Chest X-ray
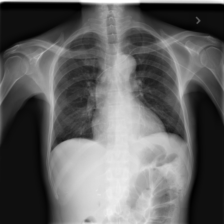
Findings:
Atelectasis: negative
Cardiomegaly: negative
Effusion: negative
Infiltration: negative
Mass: negative
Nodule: negative
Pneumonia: negative
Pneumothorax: negative
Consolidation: negative
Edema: negative
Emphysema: negative
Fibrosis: negative
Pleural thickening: negative
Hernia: negative